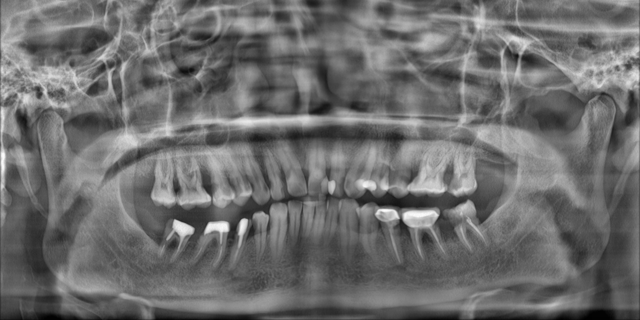
adult